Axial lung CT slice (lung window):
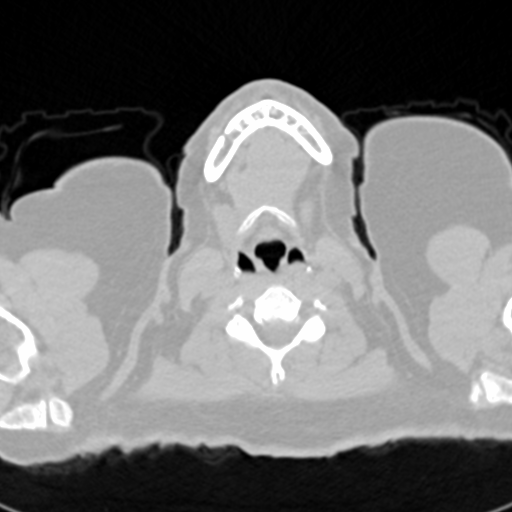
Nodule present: no